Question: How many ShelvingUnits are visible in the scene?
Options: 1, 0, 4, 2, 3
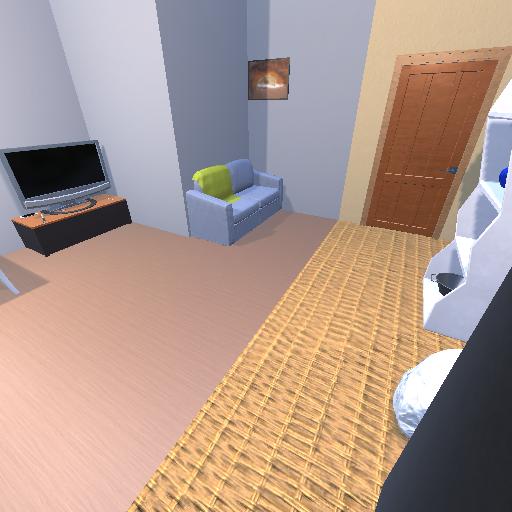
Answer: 1